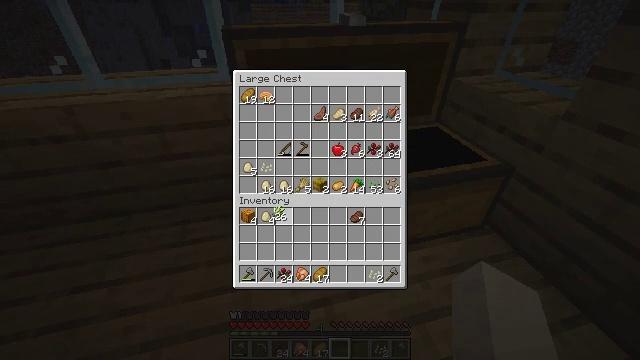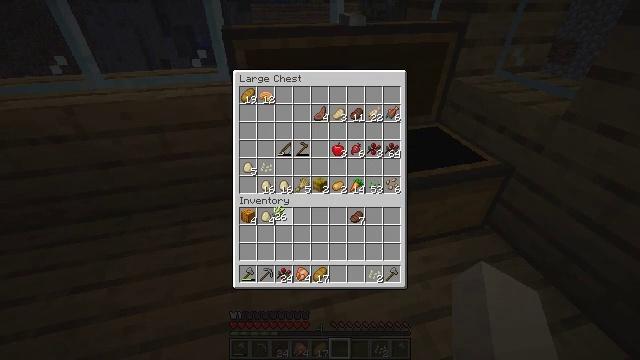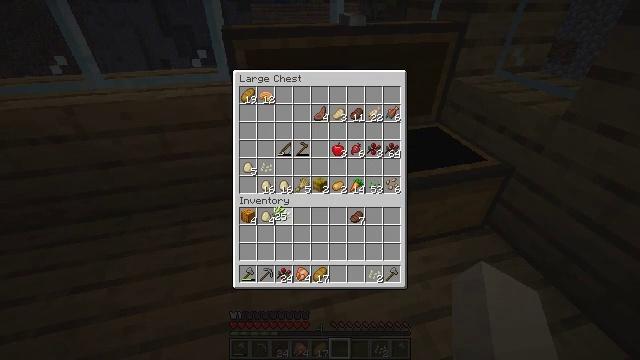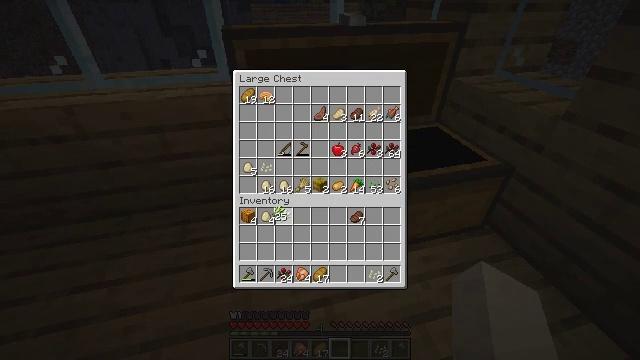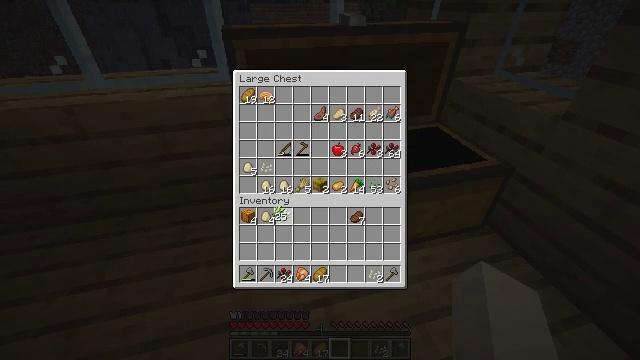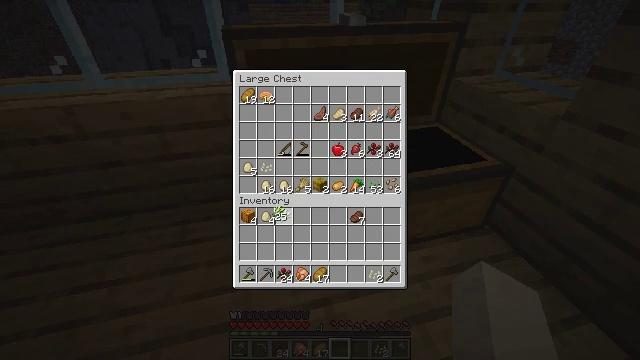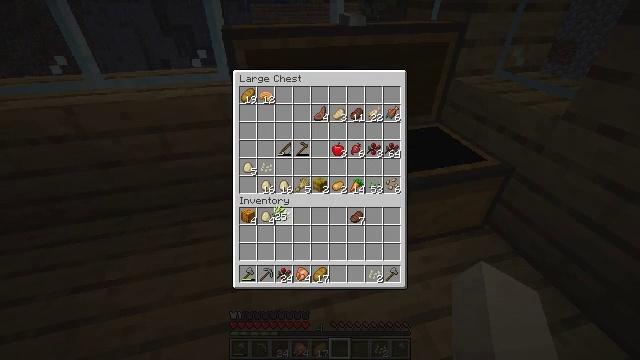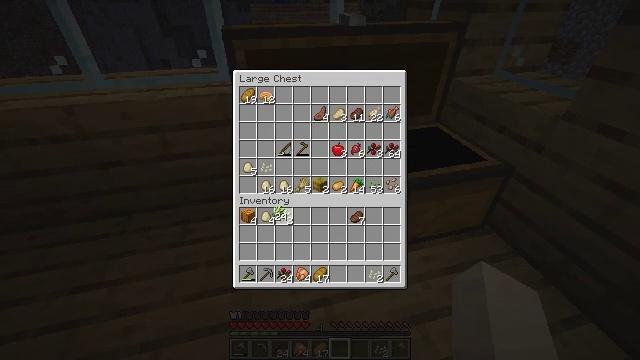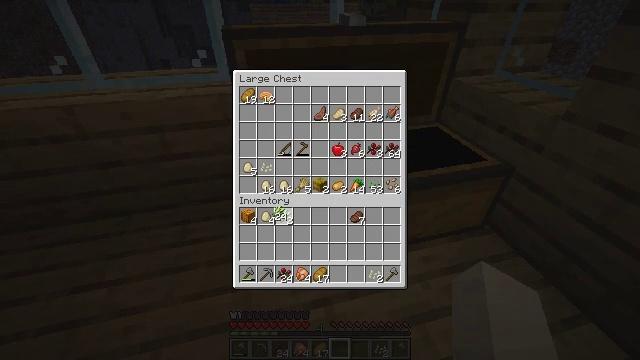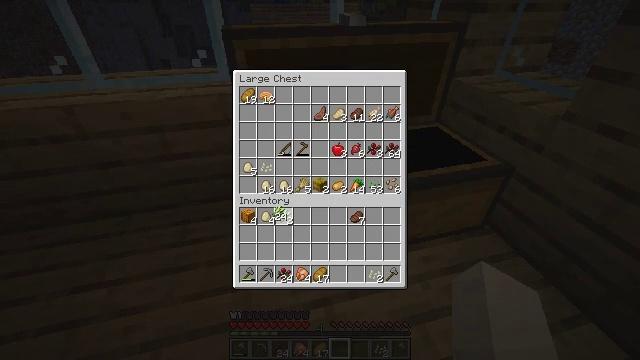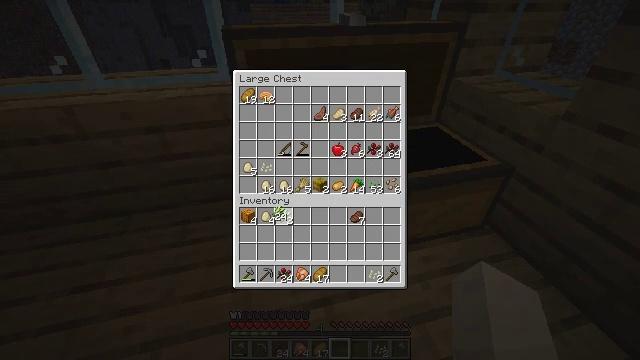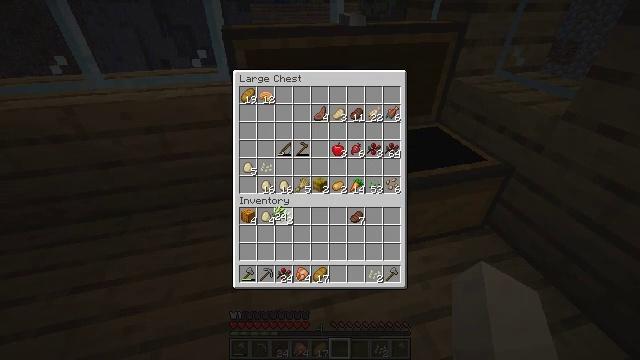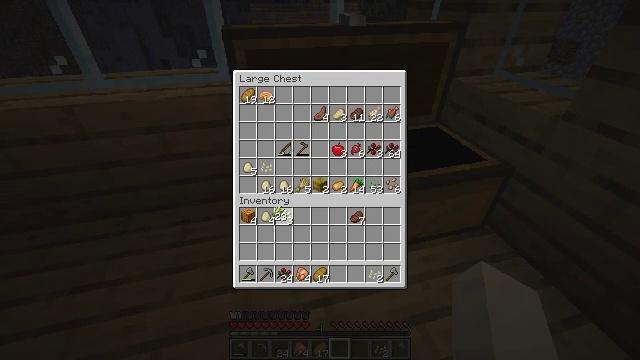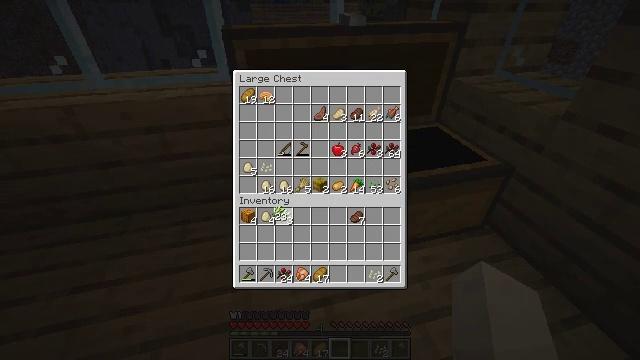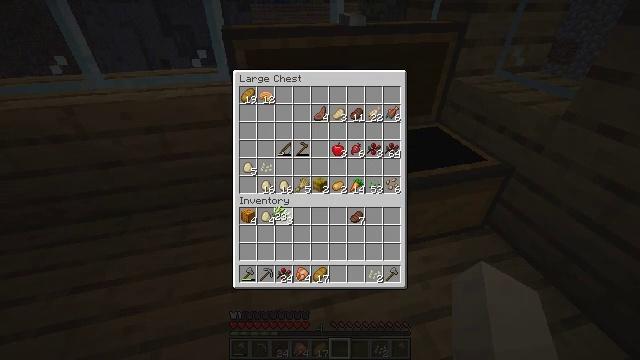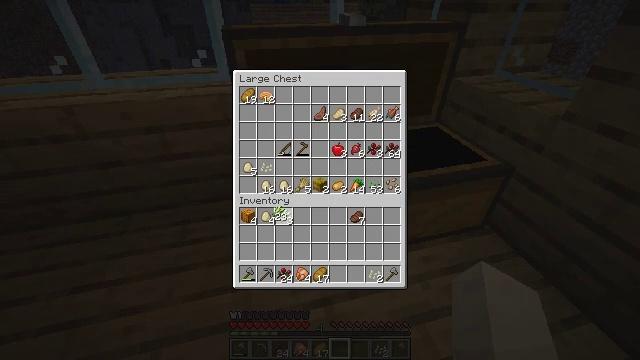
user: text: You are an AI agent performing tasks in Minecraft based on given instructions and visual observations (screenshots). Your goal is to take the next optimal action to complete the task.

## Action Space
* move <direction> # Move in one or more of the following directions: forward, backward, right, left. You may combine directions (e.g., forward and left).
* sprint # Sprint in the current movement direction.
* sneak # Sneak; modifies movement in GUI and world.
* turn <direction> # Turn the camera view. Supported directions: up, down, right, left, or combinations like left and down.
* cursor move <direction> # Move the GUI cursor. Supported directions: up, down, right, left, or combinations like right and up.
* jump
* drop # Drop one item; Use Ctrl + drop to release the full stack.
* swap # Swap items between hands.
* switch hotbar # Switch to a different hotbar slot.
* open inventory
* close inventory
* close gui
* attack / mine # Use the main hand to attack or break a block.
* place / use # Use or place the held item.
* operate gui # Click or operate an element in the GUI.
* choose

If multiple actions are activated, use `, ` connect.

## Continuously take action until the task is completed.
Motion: motion action
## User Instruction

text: Take sugarcane to craft sugar.
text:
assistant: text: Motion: choose
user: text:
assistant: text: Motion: no_op
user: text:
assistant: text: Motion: no_op
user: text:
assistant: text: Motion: choose
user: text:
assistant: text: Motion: choose
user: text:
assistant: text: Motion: choose
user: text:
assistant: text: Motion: no_op
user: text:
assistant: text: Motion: no_op
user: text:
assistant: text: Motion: choose
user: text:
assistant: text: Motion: choose
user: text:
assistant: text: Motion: choose
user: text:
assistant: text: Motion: no_op
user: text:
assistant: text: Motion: choose
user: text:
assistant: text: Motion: choose
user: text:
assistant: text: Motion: choose
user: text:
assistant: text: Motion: no_op
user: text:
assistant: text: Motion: no_op
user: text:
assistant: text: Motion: no_op
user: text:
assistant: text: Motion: no_op
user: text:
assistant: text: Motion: no_op
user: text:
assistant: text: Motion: no_op
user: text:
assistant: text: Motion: no_op
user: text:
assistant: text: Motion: no_op
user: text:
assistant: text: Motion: cursor move left and up
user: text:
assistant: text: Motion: cursor move left and up
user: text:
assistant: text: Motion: no_op
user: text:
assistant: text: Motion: no_op
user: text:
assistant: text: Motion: no_op
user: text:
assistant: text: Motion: no_op
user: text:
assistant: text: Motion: no_op